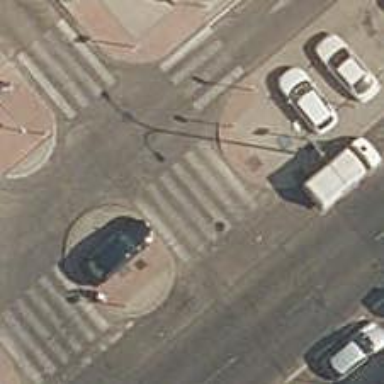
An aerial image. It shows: Uncontrolled crossing on the road.